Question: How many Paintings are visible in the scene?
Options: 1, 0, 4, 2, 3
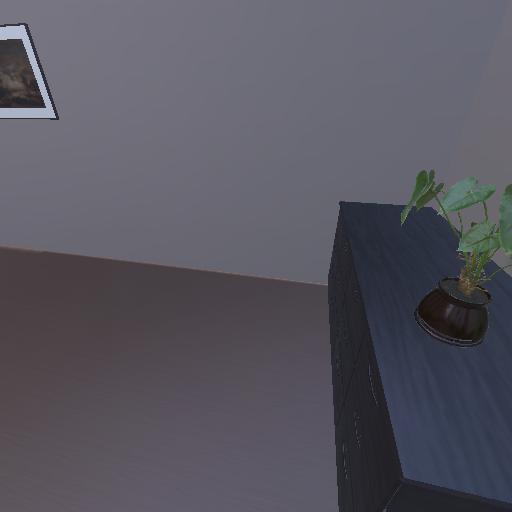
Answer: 1